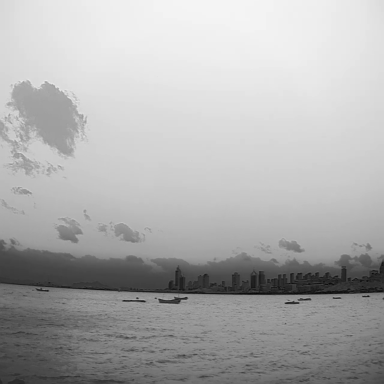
There are seven bulk_carriers in the infrared image.